Field crop: maize
Growth stage: 1
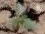
Species: datura